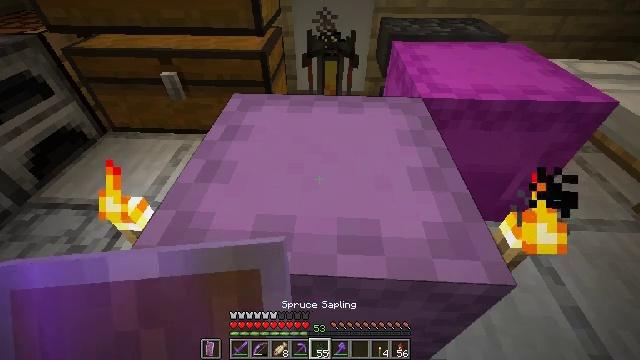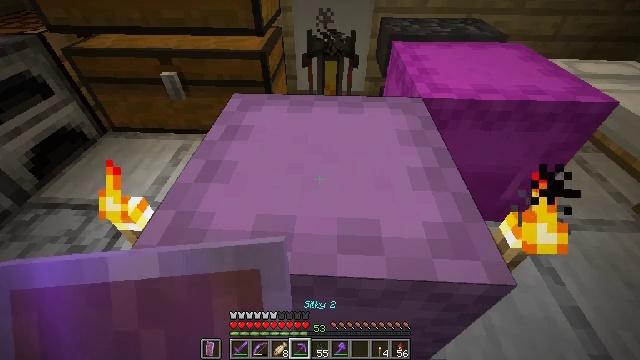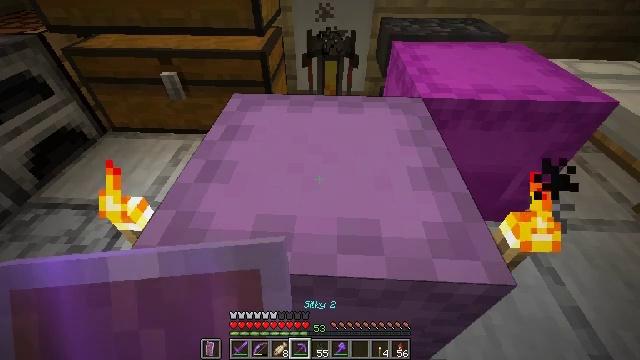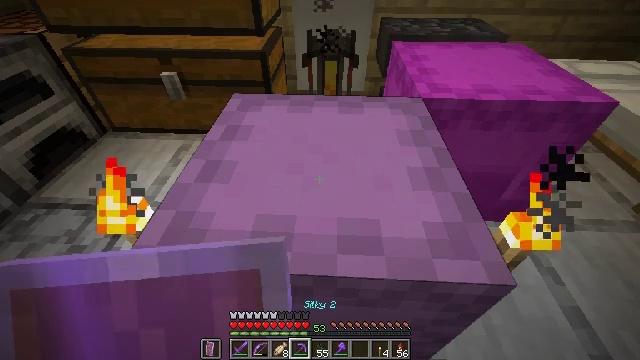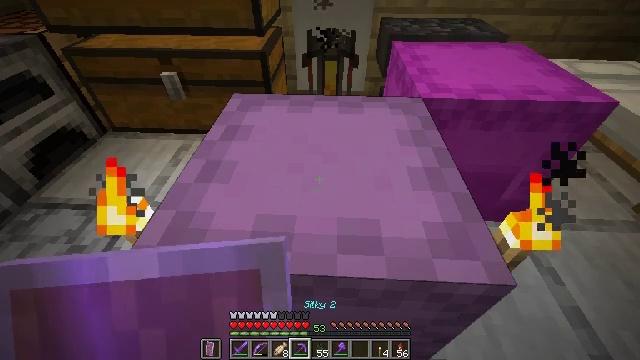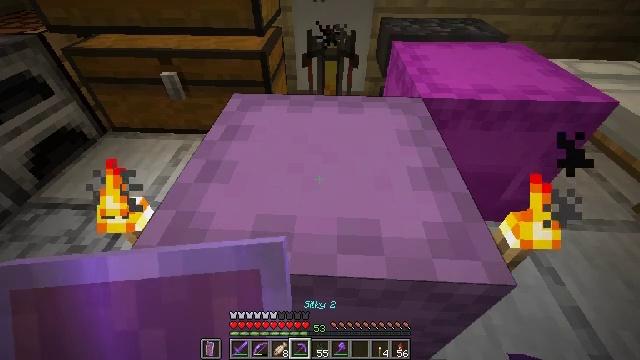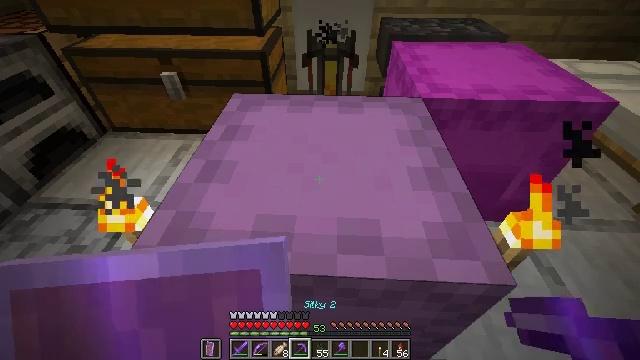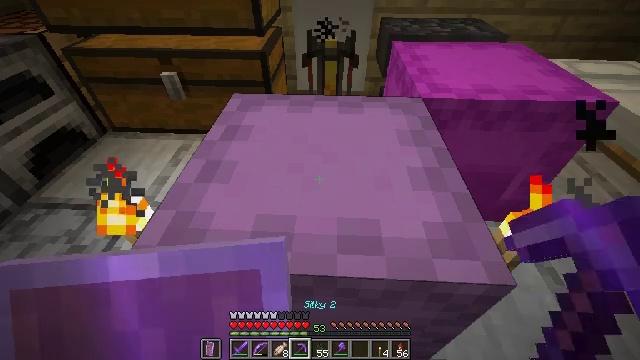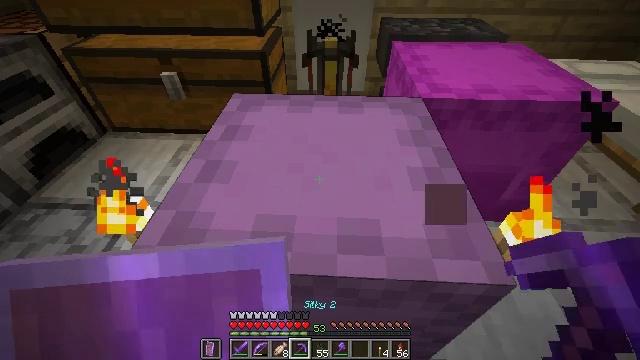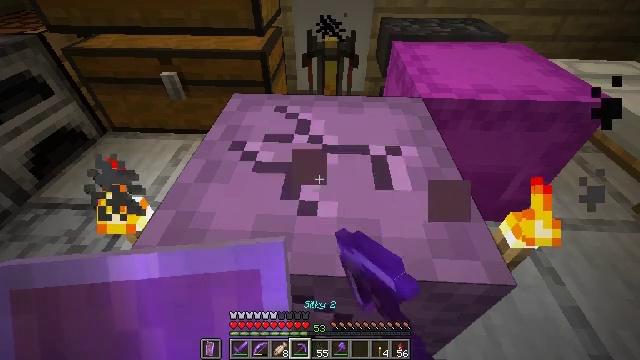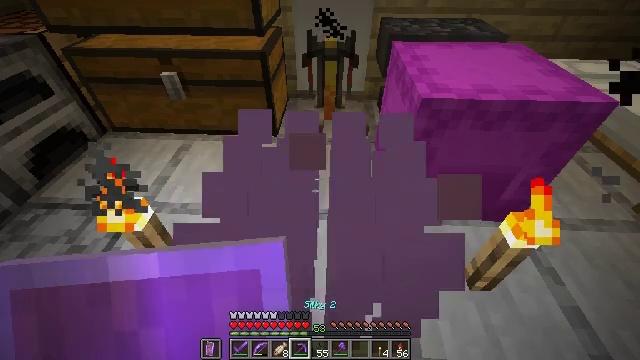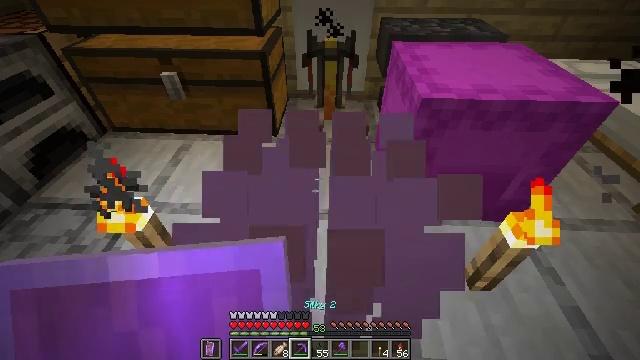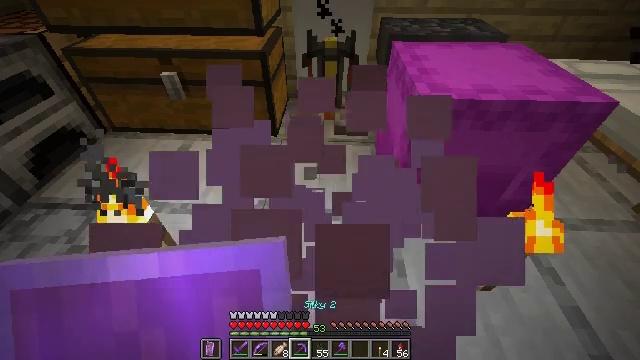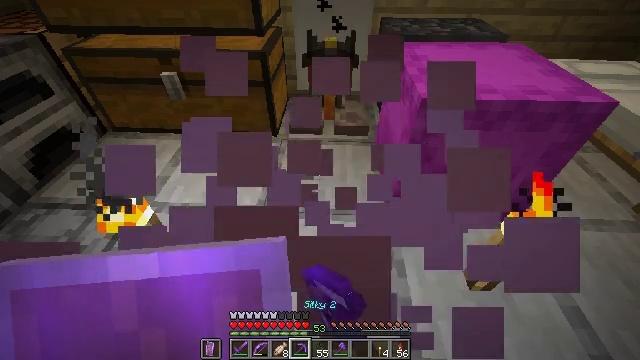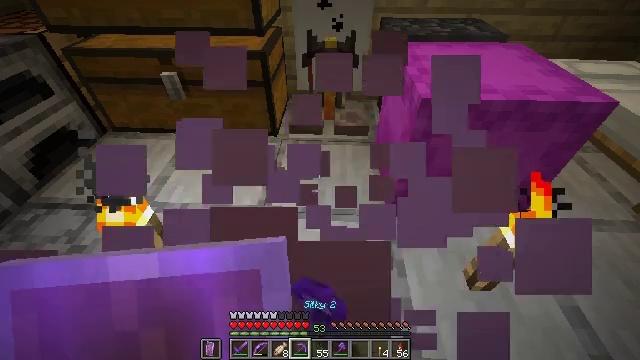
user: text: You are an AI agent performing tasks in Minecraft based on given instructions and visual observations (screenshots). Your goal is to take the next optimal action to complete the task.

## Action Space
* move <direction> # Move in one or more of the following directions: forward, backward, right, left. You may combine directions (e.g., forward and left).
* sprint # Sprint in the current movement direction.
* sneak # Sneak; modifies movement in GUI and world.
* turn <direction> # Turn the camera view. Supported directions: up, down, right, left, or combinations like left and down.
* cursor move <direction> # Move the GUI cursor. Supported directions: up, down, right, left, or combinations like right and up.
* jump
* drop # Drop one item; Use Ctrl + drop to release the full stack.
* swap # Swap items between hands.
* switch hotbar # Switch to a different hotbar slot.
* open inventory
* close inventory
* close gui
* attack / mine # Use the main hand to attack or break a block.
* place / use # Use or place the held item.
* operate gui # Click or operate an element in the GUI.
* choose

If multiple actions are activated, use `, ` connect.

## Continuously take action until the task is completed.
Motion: motion action
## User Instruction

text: Break the shulker box to collect it.
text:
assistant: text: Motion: no_op
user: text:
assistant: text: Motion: no_op
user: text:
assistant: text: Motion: no_op
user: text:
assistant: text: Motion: no_op
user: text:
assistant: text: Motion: no_op
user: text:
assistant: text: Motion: no_op
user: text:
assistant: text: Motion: no_op
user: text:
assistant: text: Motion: attack / mine
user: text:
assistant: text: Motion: attack / mine
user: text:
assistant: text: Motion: attack / mine
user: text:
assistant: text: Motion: attack / mine
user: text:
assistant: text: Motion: attack / mine
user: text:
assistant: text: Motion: no_op
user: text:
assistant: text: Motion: no_op
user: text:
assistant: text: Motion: no_op